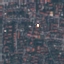
Land use / land cover class: Residential